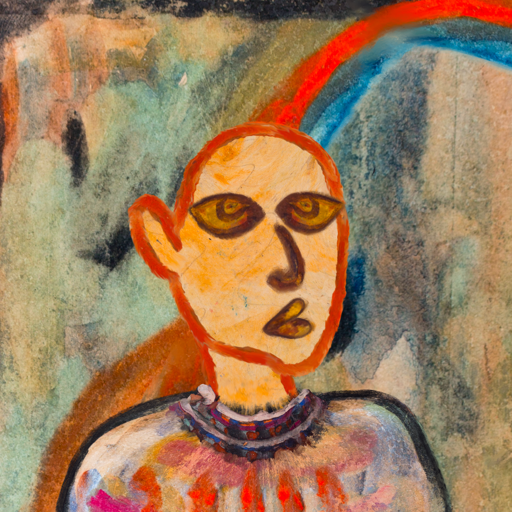
Background: Childish, Head And Neck Side: Experience, Face Side: Comrade, Bust: Childish, Hair Side: Blank, Head Accessory: Blank, Second Necklace: Blank, Necklace: Hypocrite_1, Baby: Blank